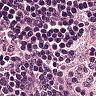
Metastatic tissue present: no